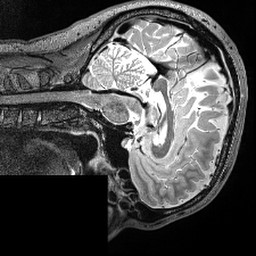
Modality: T2w
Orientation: sagittal
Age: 35
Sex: male